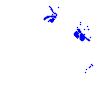
Particle: kaon